Field crop: maize
Growth stage: 2
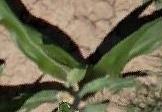
Species: maize